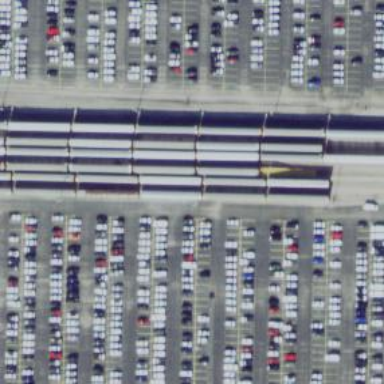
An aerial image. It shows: View of railway yard.